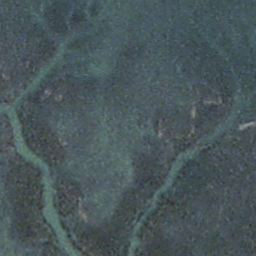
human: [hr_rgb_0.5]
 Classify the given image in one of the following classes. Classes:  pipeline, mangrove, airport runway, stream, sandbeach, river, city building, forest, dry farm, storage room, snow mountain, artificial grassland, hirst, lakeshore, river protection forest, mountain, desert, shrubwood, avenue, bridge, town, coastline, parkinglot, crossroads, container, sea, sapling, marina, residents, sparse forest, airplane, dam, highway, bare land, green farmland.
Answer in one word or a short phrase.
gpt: stream